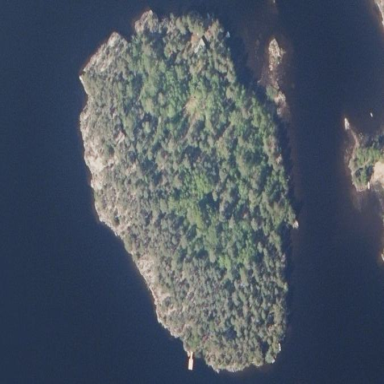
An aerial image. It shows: Islet surrounded by woodland.